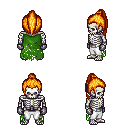
a pixel art fantasy rpg character, male body template, skeleton, green tattered cape, white pants, light blonde long topknot hairstyle, metal gloves, four views (front, back, left, right), 2x2 character sprite sheet, small pixel art, hard edges, no anti-aliasing